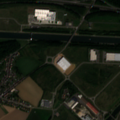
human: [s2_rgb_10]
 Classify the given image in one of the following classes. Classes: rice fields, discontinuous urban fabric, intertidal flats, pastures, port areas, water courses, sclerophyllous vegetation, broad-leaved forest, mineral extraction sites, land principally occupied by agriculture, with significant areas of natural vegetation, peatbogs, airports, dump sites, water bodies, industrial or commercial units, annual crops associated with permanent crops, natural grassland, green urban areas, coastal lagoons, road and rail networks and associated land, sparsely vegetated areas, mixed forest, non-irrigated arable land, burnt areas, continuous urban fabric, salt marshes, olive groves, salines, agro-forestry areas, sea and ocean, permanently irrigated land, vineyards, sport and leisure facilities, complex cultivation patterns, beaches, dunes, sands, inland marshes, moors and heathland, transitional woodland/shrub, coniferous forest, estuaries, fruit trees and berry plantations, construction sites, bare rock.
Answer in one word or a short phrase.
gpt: discontinuous urban fabric, industrial or commercial units, construction sites, non-irrigated arable land, complex cultivation patterns, broad-leaved forest, moors and heathland